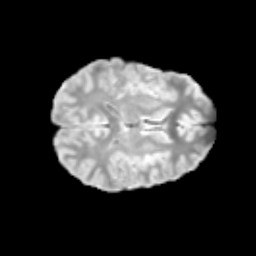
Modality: T2w
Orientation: axial
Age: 13
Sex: male
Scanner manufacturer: siemens
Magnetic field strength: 3 T
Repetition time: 3.8 s
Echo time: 0.07 s